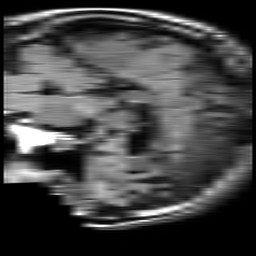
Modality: FLAIR
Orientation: sagittal
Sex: male
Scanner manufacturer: philips
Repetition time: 11 s
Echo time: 0.125 s